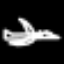
Label: airplane